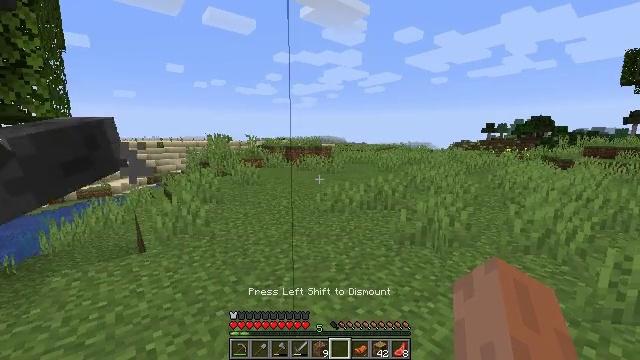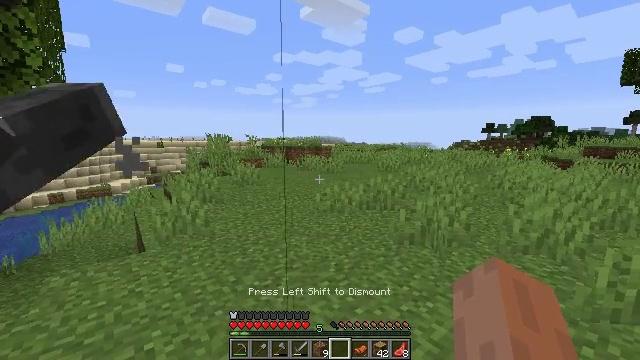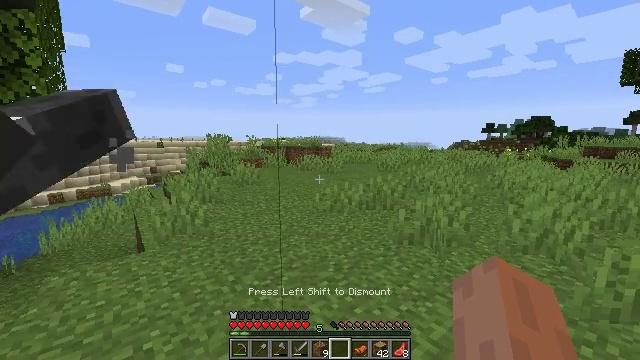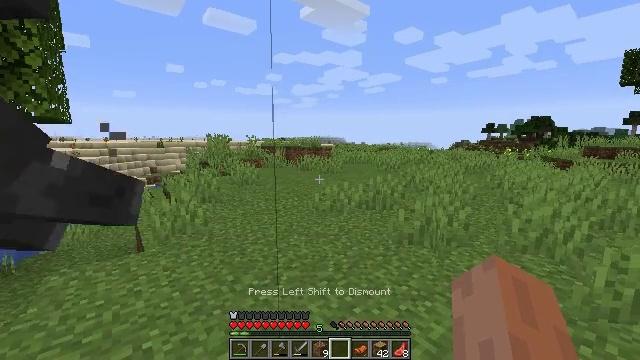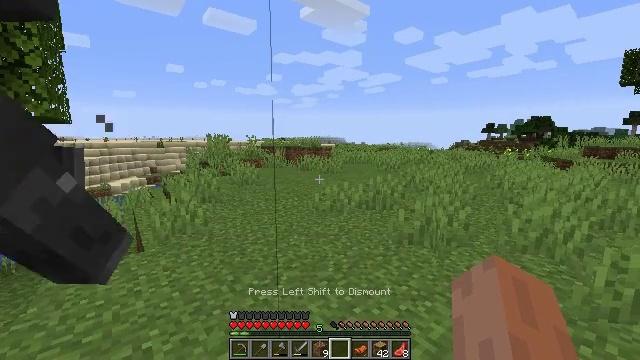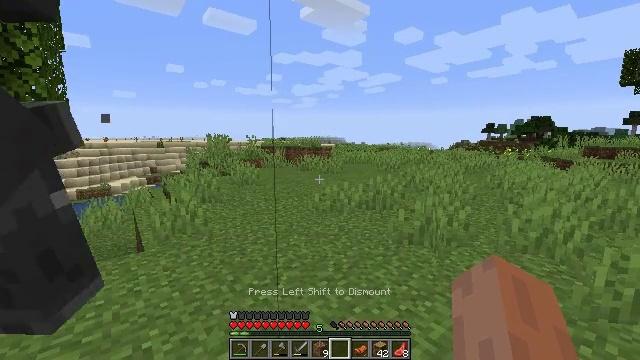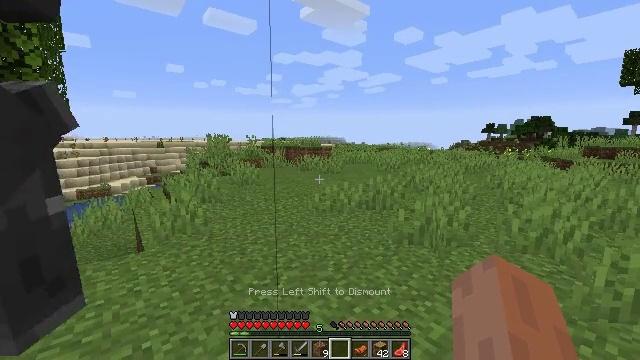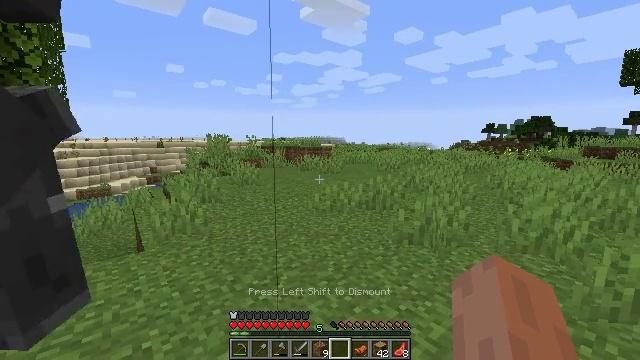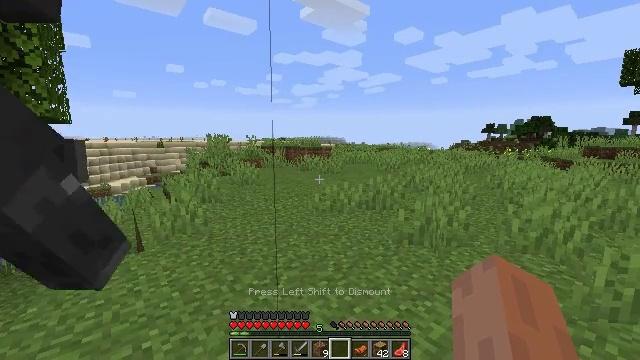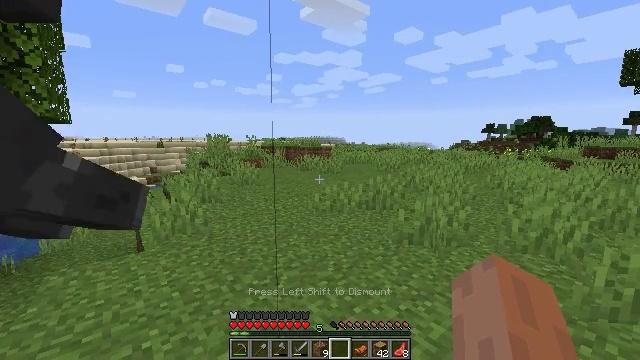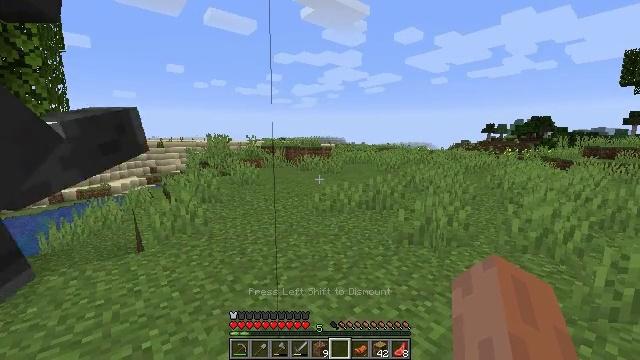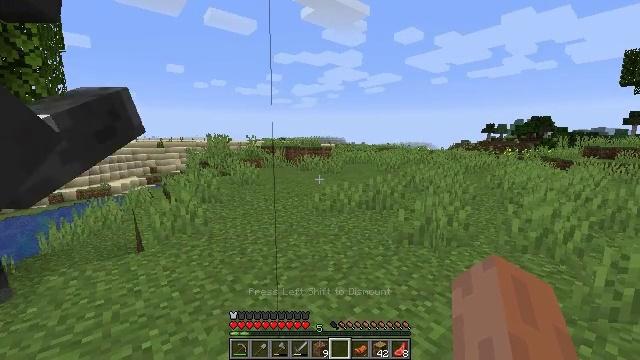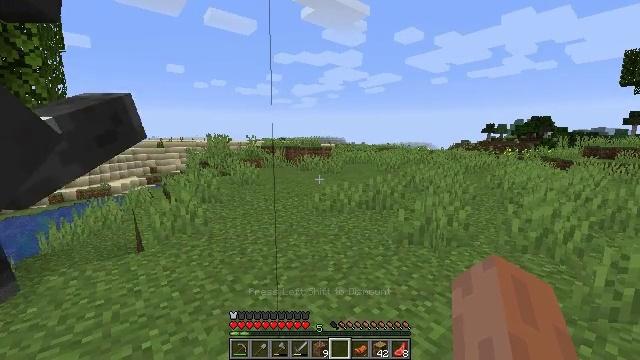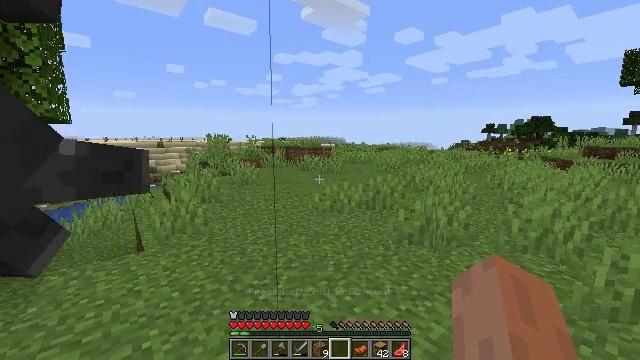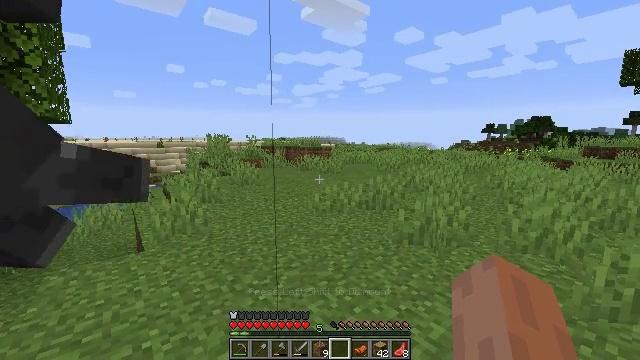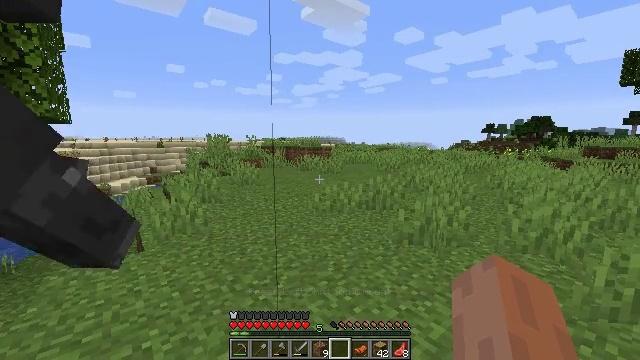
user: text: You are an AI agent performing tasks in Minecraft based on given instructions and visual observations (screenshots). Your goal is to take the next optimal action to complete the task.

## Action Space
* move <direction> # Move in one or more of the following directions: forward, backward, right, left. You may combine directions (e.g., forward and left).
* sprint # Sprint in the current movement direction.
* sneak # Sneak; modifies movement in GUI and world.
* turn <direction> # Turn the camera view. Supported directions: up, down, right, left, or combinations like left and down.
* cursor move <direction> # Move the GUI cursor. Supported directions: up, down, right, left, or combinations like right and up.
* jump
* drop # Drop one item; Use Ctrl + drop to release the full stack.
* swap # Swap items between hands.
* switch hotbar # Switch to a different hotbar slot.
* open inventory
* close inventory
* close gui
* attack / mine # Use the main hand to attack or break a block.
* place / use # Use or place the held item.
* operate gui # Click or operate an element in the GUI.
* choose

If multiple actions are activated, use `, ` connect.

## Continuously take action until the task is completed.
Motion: motion action
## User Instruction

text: Attack the ground to gather coarse dirt.
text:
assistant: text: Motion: no_op
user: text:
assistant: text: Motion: no_op
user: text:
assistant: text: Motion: no_op
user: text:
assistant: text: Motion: no_op
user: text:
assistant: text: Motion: no_op
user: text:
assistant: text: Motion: no_op
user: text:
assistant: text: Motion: no_op
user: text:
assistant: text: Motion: no_op
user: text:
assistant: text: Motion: no_op
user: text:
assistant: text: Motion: no_op
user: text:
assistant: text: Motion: no_op
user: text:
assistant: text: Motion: no_op
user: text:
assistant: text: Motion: no_op
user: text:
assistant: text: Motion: no_op
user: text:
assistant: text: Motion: no_op
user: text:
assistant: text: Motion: no_op
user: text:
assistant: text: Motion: turn left and down
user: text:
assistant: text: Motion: turn left and down
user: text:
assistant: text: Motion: turn left
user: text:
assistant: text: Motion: turn left
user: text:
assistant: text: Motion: turn left and up
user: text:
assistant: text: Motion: turn left
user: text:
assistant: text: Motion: turn left
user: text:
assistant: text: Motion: turn left and up
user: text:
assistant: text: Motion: no_op
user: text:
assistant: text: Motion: no_op
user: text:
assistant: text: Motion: no_op
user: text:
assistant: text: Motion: no_op
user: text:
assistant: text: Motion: turn right and down
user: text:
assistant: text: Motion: turn right and down